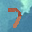
Label: 7